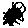
Label: star